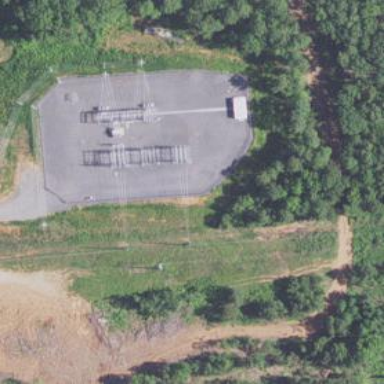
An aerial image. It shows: Distribution level power substation enclosed by fence.